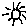
Label: sun